Question: What website is being searched for?
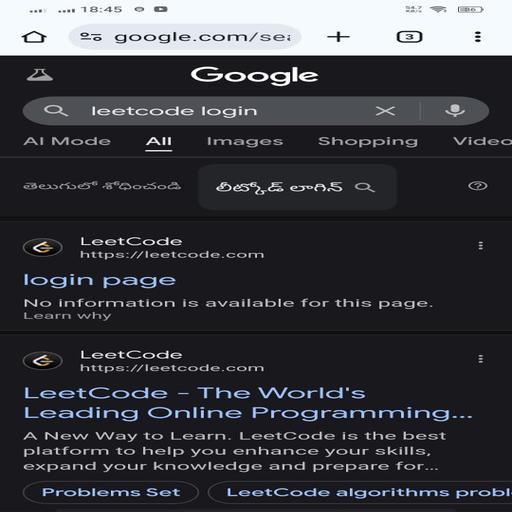
Answer: LeetCode